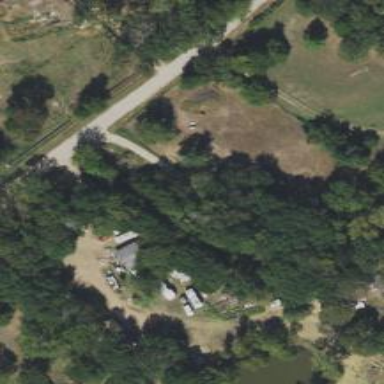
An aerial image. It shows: Driveway leading to service road.